Question: Help me with the error 'Source1.cpp(128): error C3861: 'InitShader': identifier not found' when I have 2 files and one is 'InitShader.cpp'. Both files compile. I believe that it is some setting in Visual Studio to make the one file find the other, since the InitShader is referenced by the other source file. The project looks like this in VS 2012

The code is
'''
#include "Angel.h"
namespace Angel {
// Create a NULL-terminated string by reading the provided file
static char*
readShaderSource(const char* shaderFile)
{
FILE* fp = fopen(shaderFile, "r");
if ( fp == NULL ) { return NULL; }
fseek(fp, 0L, SEEK_END);
long size = ftell(fp);
fseek(fp, 0L, SEEK_SET);
char* buf = new char[size + 1];
fread(buf, 1, size, fp);
buf[size] = '';
fclose(fp);
return buf;
}
// Create a GLSL program object from vertex and fragment shader files
GLuint
InitShader(const char* vShaderFile, const char* fShaderFile)
{
struct Shader {
const char* filename;
GLenum type;
GLchar* source;
} shaders[2] = {
{ vShaderFile, GL_VERTEX_SHADER, NULL },
{ fShaderFile, GL_FRAGMENT_SHADER, NULL }
};
GLuint program = glCreateProgram();
for ( int i = 0; i < 2; ++i ) {
Shader& s = shaders[i];
s.source = readShaderSource( s.filename );
if ( shaders[i].source == NULL ) {
std::cerr << "Failed to read " << s.filename << std::endl;
exit( EXIT_FAILURE );
}
GLuint shader = glCreateShader( s.type );
glShaderSource( shader, 1, (const GLchar**) &s.source, NULL );
glCompileShader( shader );
GLint compiled;
glGetShaderiv( shader, GL_COMPILE_STATUS, &compiled );
if ( !compiled ) {
std::cerr << s.filename << " failed to compile:" << std::endl;
GLint logSize;
glGetShaderiv( shader, GL_INFO_LOG_LENGTH, &logSize );
char* logMsg = new char[logSize];
glGetShaderInfoLog( shader, logSize, NULL, logMsg );
std::cerr << logMsg << std::endl;
delete [] logMsg;
exit( EXIT_FAILURE );
}
delete [] s.source;
glAttachShader( program, shader );
}
/* link and error check */
glLinkProgram(program);
GLint linked;
glGetProgramiv( program, GL_LINK_STATUS, &linked );
if ( !linked ) {
std::cerr << "Shader program failed to link" << std::endl;
GLint logSize;
glGetProgramiv( program, GL_INFO_LOG_LENGTH, &logSize);
char* logMsg = new char[logSize];
glGetProgramInfoLog( program, logSize, NULL, logMsg );
std::cerr << logMsg << std::endl;
delete [] logMsg;
exit( EXIT_FAILURE );
}
/* use program object */
glUseProgram(program);
return program;
}
} // Close namespace Angel block
'''
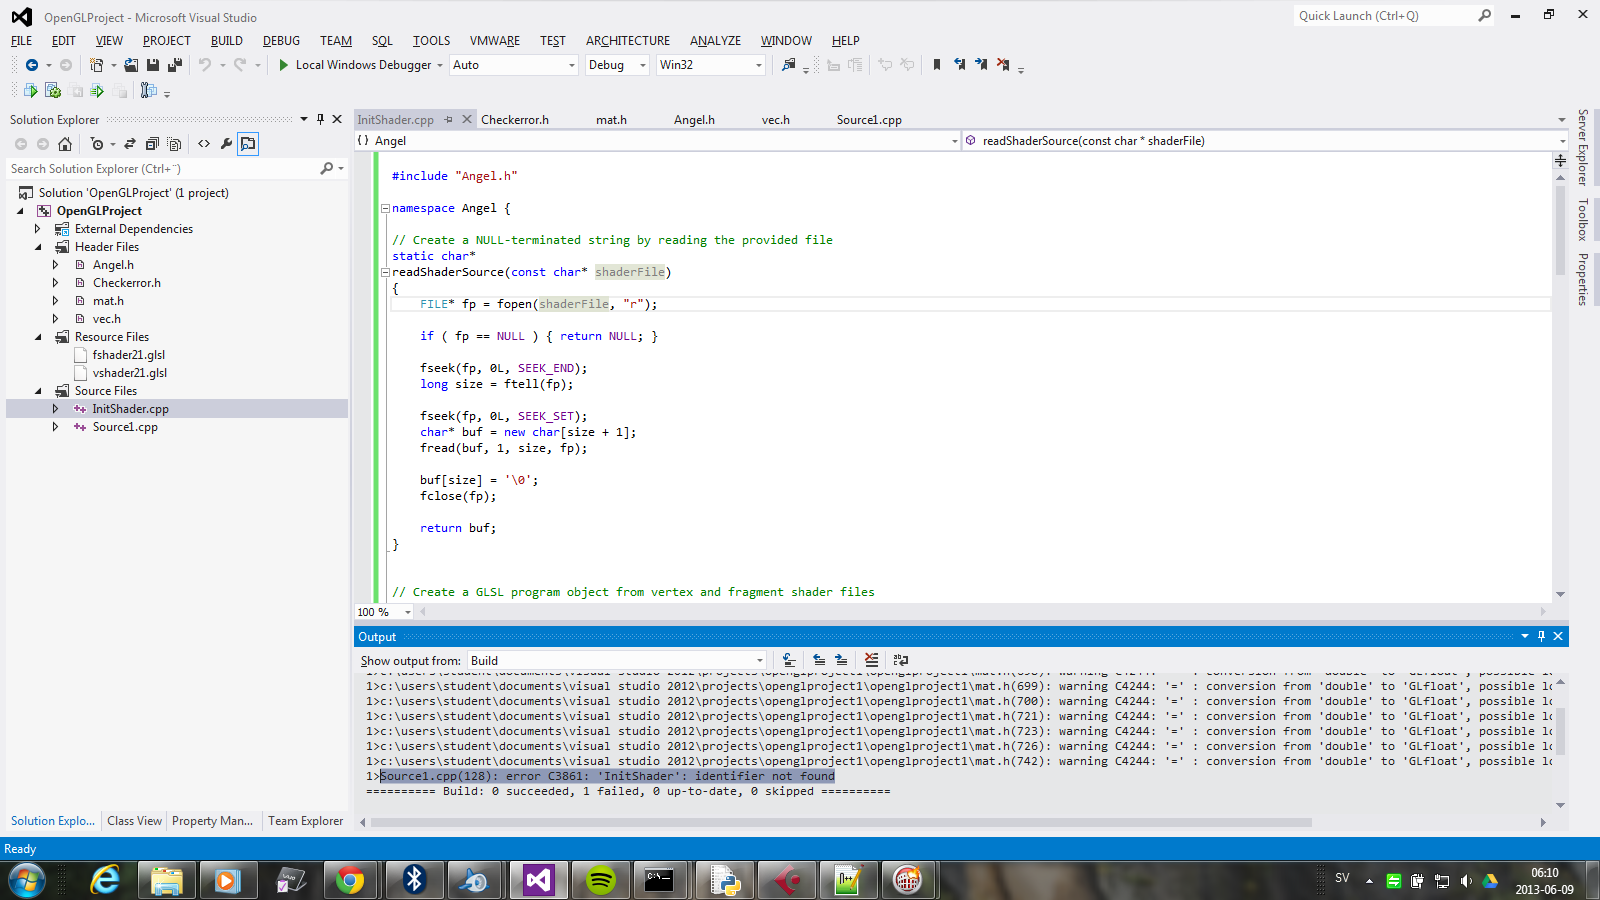
Answer: The error sounds like it's coming from Source1.cpp not being communicating properly with InitShader.cpp
Since there doesn't appear to be a InitShader.h, I'm assuming you're trying to #include in Source1.cpp, which probably is where the error comes in, since it's expecting a header file.
I'd say try moving all your function definition from InitShader.cpp over to an InitShader.h file, and try including that in Source1.cpp. This is my best guess without seeing the actual code in Source1.cpp.
---
Alternate idea:
It appears that you're providing the function body in InitShader.cpp for the function prototypes I assume in Angel.h. Are you declaring functions in Angel.h that you then define in InitShader.cpp? If so, I'd highly recomend creating an Angel.cpp file and defining the Angel functions there instead. It would be much cleaner, and I have a hunch that it might end up being the problem you're facing.